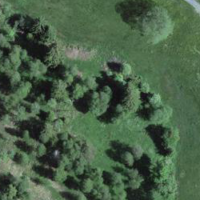
EUNIS habitat code: 24
Species observed at this site:
Parnassia palustris
Lysimachia vulgaris
Betula pendula
Alnus glutinosa
Carex acutiformis
Luzula campestris
Betula pubescens
Bistorta officinalis